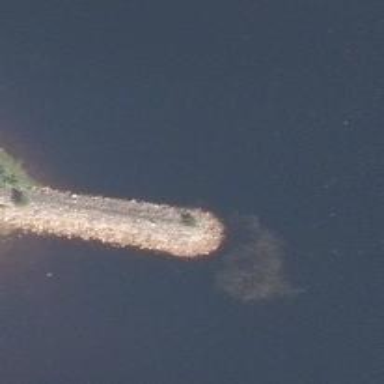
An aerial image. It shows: Breakwater structure.